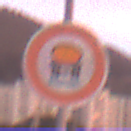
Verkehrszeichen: VerbotFahrzeugeWassergefaehrdenderLadung
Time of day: SunriseSunset
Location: Outdoor (Urban)
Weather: PartlyCloudy
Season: NotSpecified
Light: Natural